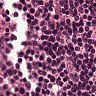
Metastatic tissue present: no